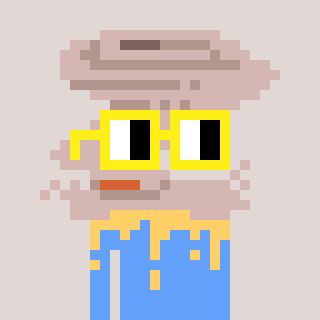
a pixel art character with square yellow glasses, a tornado-shaped head and a blue-colored body on a warm background